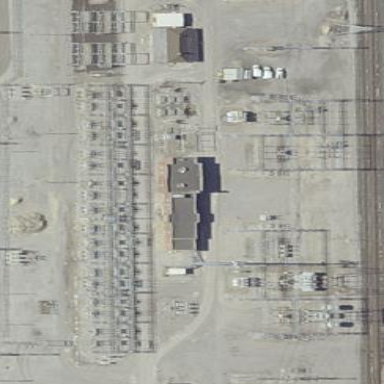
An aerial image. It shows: Fenced power substation at the transmission level.